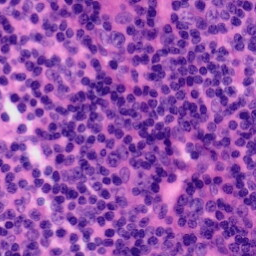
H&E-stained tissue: Tonsil